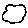
Label: cloud